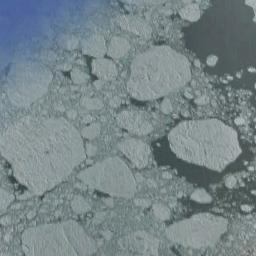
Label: sea_ice